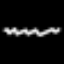
Label: squiggle